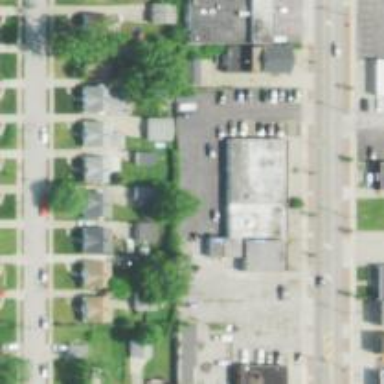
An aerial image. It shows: Pharmacy providing healthcare services.